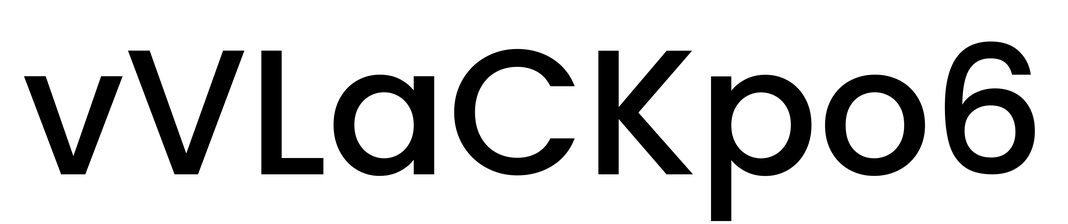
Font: Poppins-Medium